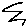
Label: zigzag